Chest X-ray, PA view. Patient: 33 years old, sex F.
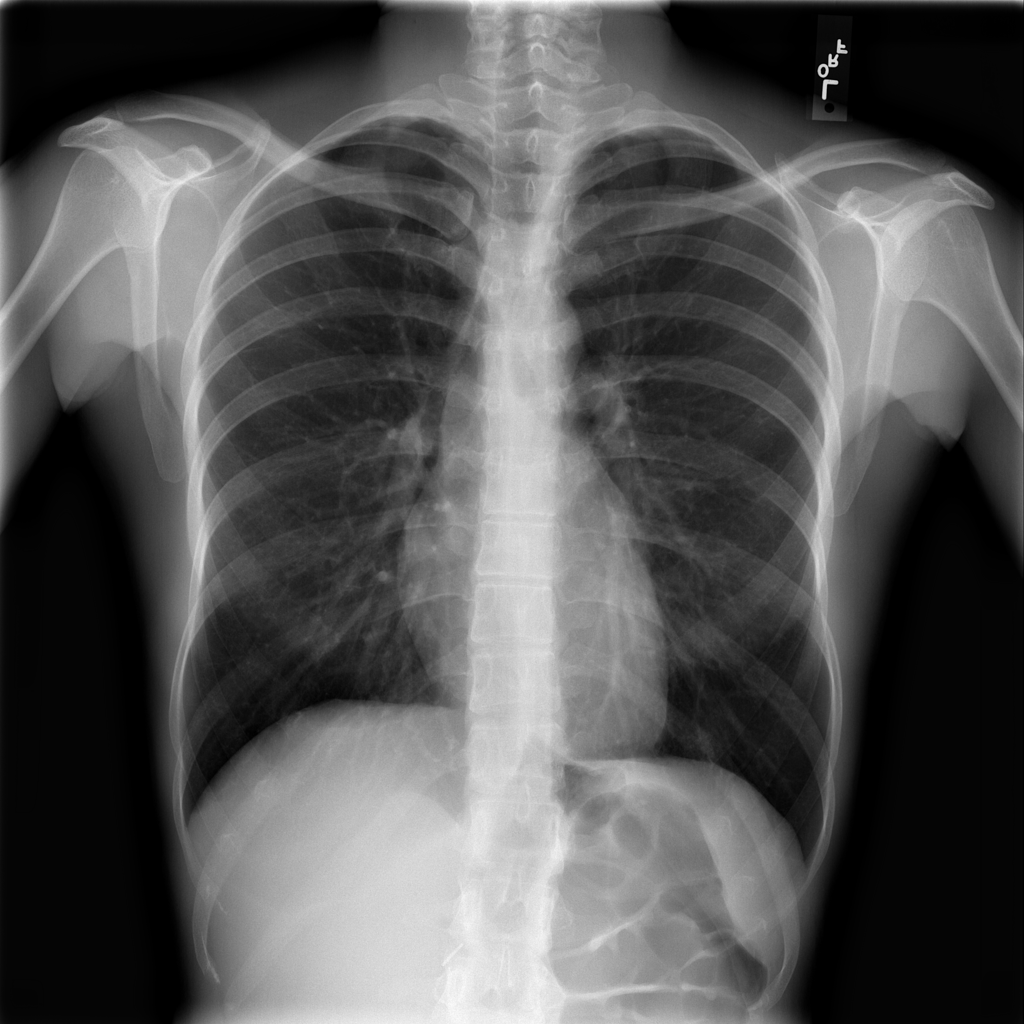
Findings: No Finding